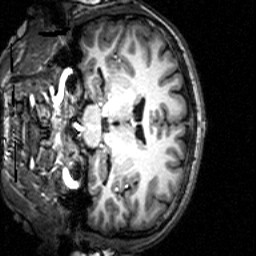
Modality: T1w
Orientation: coronal
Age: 37
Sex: male